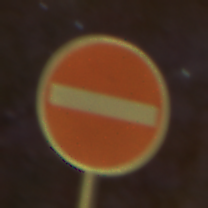
Verkehrszeichen: VerbotDerEinfahrt
Umgebung: Outdoor, Suburban
Tageszeit: Night
Wetter: Clear
Licht: Artificial
Jahreszeit: NotSpecified
Kontrast: HighContrast